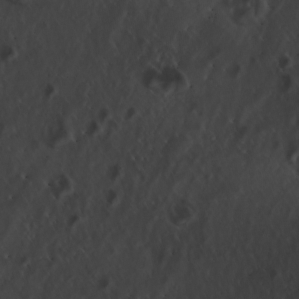
Label: non_frost